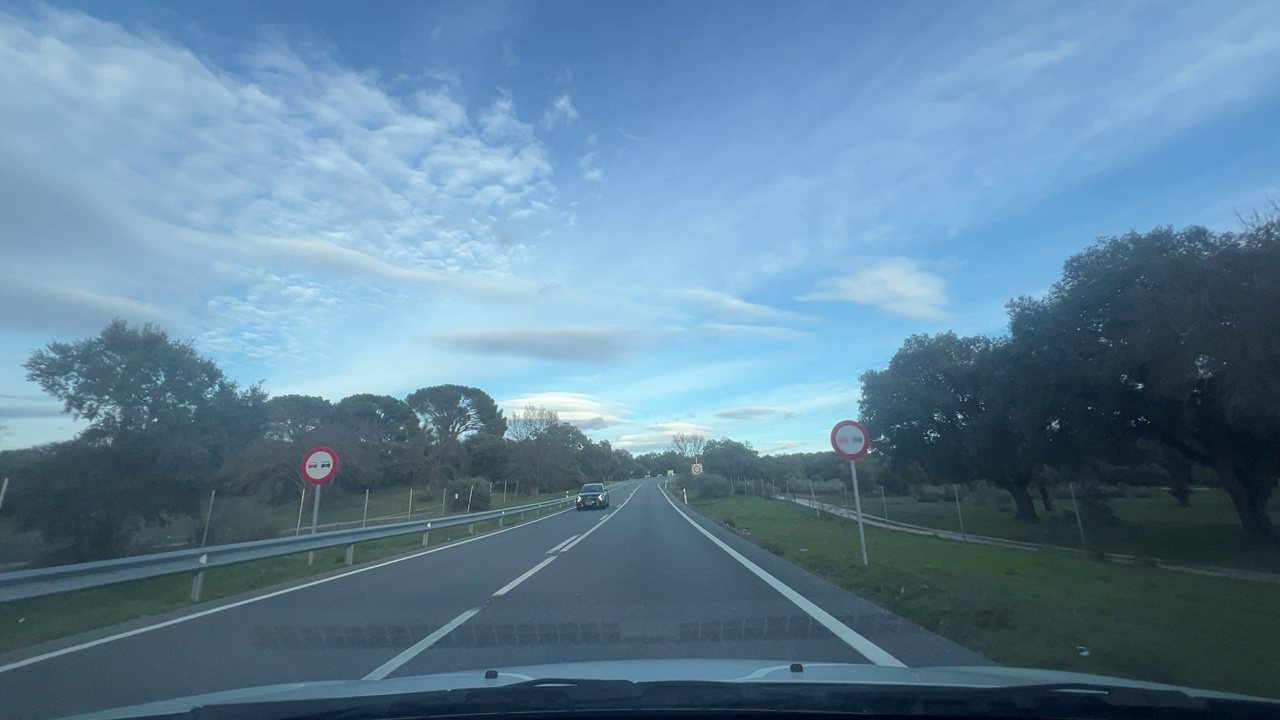
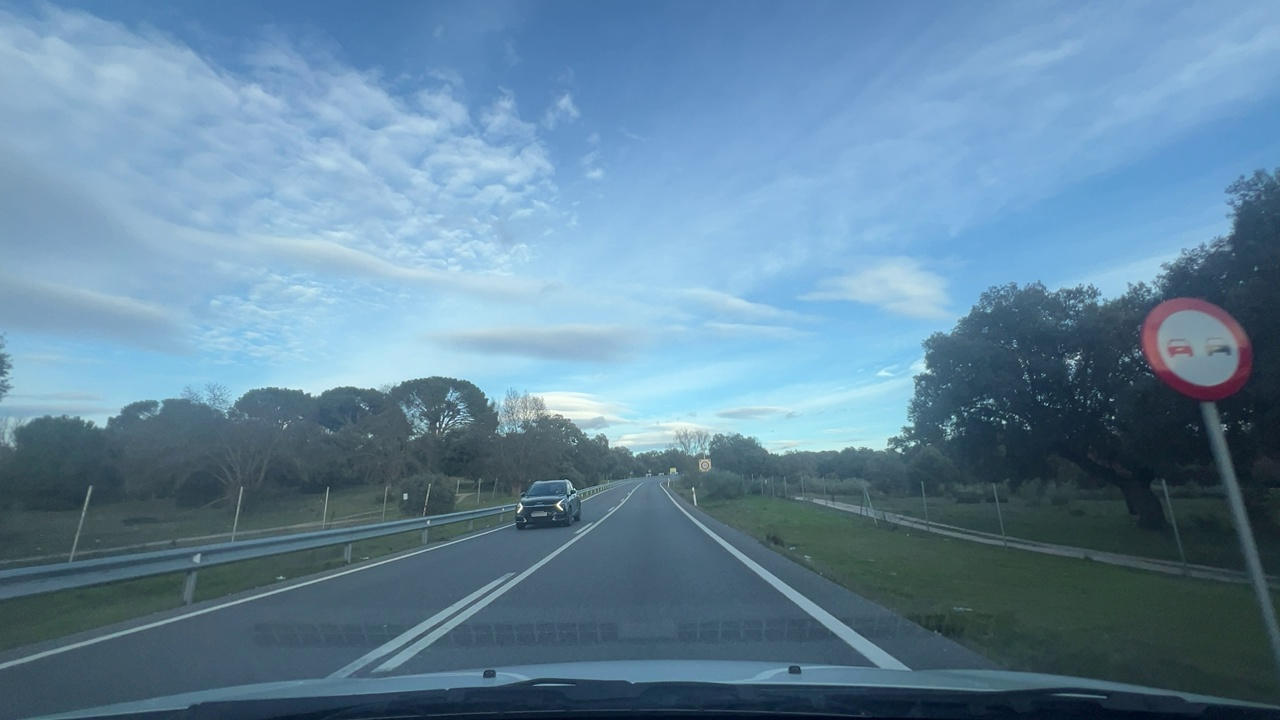
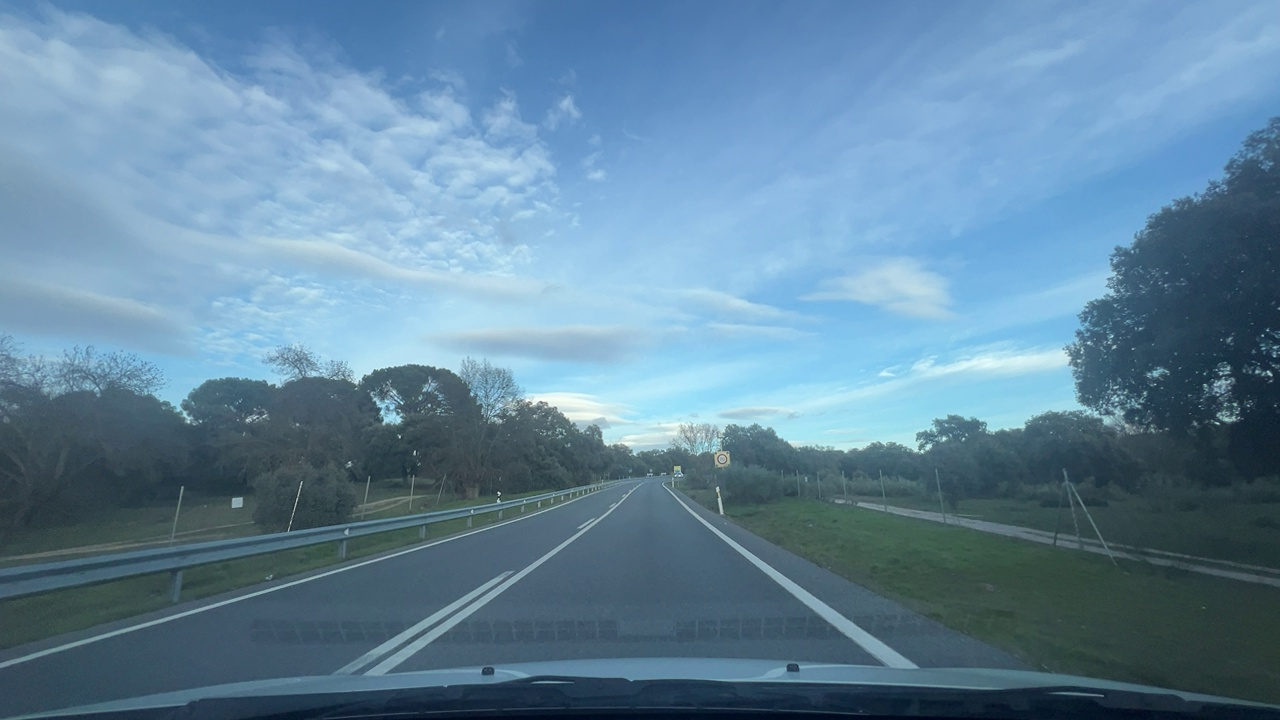
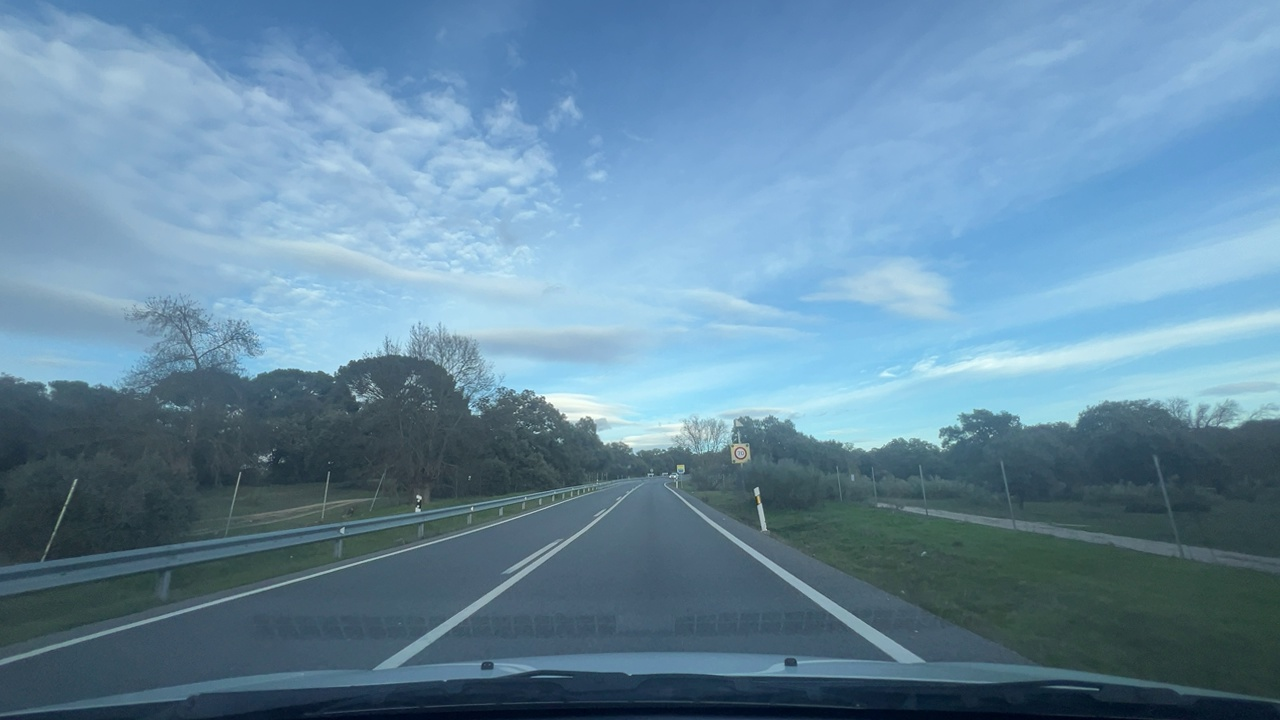
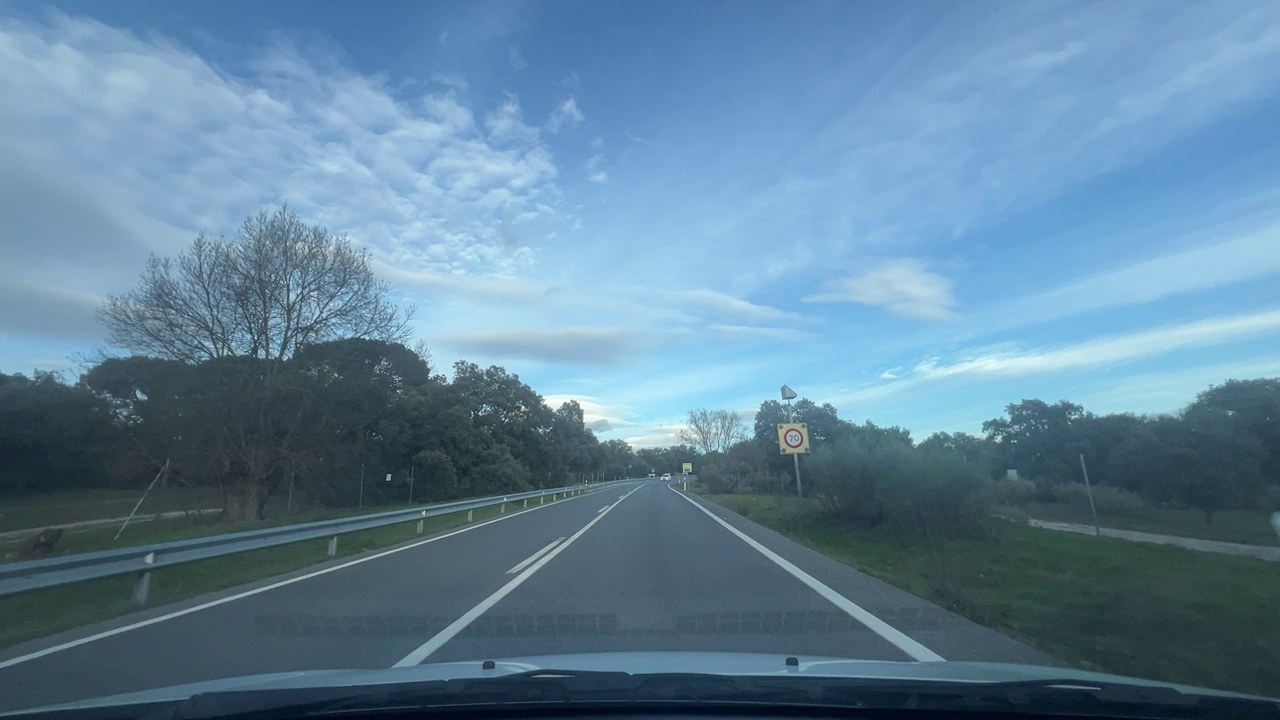
Situation: Speed limit adaptation
Question: Are multiple speed limit signs with different values visible?
Answer: No
Reasoning: Only one speed limit sign is visible ahead

Situation: Speed limit adaptation
Question: Is there a speed limit sign regulating the ego lane?
Answer: Yes
Reasoning: A speed limit sign is positioned on the roadside facing the ego direction of travel.

Situation: Speed limit adaptation
Question: What speed value is displayed on the visible speed limit sign?
Answer: 70
Reasoning: The visible speed limit sign displays 70 km/h.

Situation: Speed limit adaptation
Question: Is the ego vehicle traveling on a highway?
Answer: No
Reasoning: The ego vehicle is travelling in an interurban road

Situation: Speed limit adaptation
Question: Is the ego vehicle entering or exiting a highway?
Answer: No
Reasoning: There are no highway entries or exits visible

Situation: Speed limit adaptation
Question: Are speed bumps, crosswalks, or construction-related obstacles present in the ego lane?
Answer: No
Reasoning: There are no relevant objects visible ahead